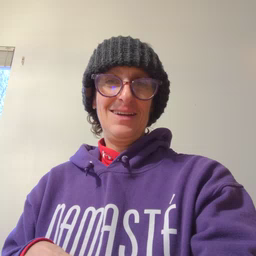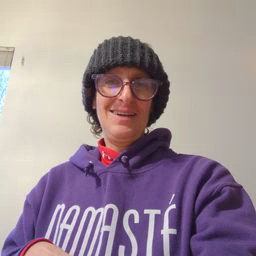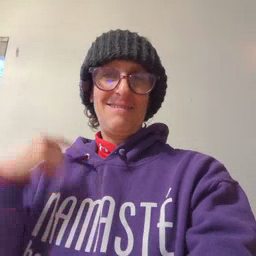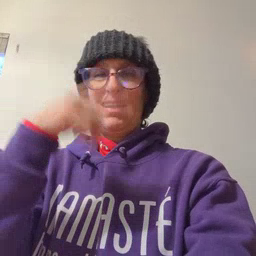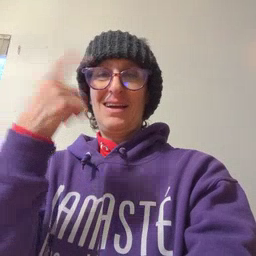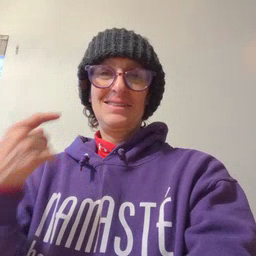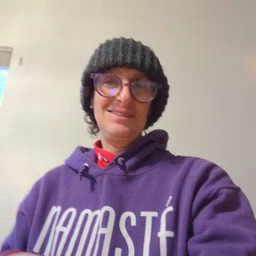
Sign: face